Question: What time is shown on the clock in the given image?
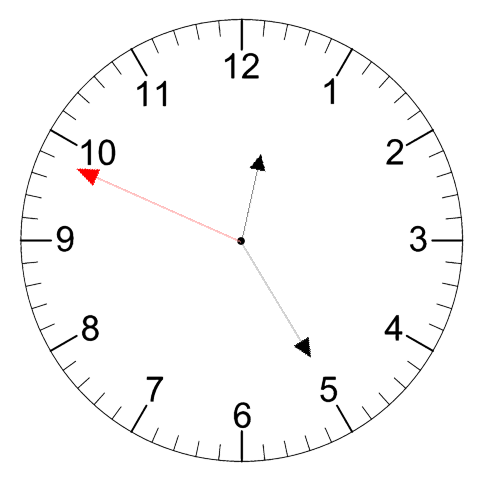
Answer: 12:24:49